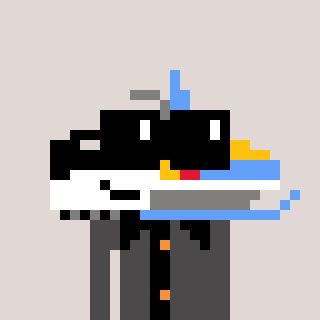
a pixel art character with square black sunglasses, a snowmobile-shaped head and a grayscale-colored body on a warm background